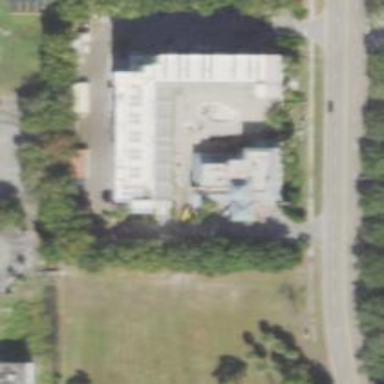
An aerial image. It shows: Hotel building.